Question: I have this algorithm I made for pagination.
The '$array' variable is a result set from the query after the page number and limit has been set. It's a result from a PDO::fetchAll() function.
The '$array["totalCount"]' contains the count of ALL the rows in the table, not only that set but all the rows.
What I want is to limit the number of pages displayed, and make it somehow like google style pagination, I've search a lot of similar questions online, but what makes me struggle is to guess how I can implement it in my algorithm which is much different from others.
Thanks in advance.
'''
public static function renderPaginationBar($obj, $params) {
$array = $obj->getAll($params);
$set = $params["set"];
$perSet = $params["limit"];
$pages = ceil((int)$array["totalCount"] / (int)$perSet);
if($pages > 1 && $set <= $pages) {
$query = preg_replace('/set=\d*/i', '', http_build_query($_GET));
?>
<ul class="pagination">
<?php
if($set > 1) {
?>
<li><a href="?<?php echo $query; ?>&set=1"><<< Inicio</a></li>
<li><a href="?<?php echo $query; ?>&set=<?php echo ((int)$set - 1) ?>"><<</a></li>
<?php
}
for($i = 1; $i <= $pages; $i++) {
$class = $set == $i ? "active" : "";
?>
<li class="<?php echo $class; ?>"><a href="?<?php echo $query; ?>&set=<?php echo $i.""; ?>"><?php echo $i; ?></a></li>
<?php
}
if($set < $pages) {
?>
<li><a href="?<?php echo $query; ?>&set=<?php echo ((int)$set + 1); ?>">>></a></li>
<li><a href="?<?php echo $query; ?>&set=<?php echo $pages; ?>">&Uacute;ltimo >>></a></li>
<?php
}
?>
</ul>
<?php
}
unset($array["totalCount"]);
return $array;
}
'''

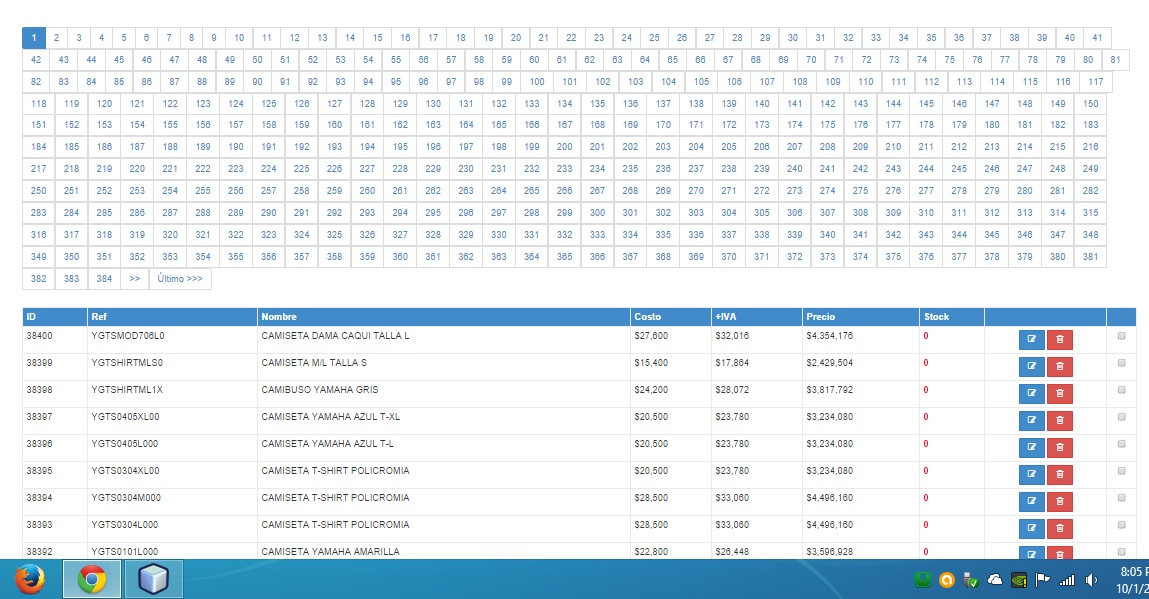
Answer: you can try displaying it as a dropdown between the 'next' and 'prev' button if you want.. it would be easier to display all the page numbers..
or you can first get the value of current page, add 5 and store it as '$add' and minus 5 and store it as '$minus' then insert this in the page buttons:
'''
<input type="submit" value="<?php echo $page_num;?>" <?php if($pagenum > $add || $pagenum < $minus){ echo "style='display:none'";?>>
'''
it will hide the buttons that are more than 5 and less than 5 the current page
replace yor 'for' with this:
'''
$get_add = $params["set"] + 5;
$get_minus = $params["set"] - 5;
for($i = 1; $i <= $pages; $i++) {
$class = $set == $i ? "active" : "";
?>
<li class="<?php echo $class; ?>" <?php if($i > $get_add || $i < $get_minus){ echo "style='display:none;position:absolute'";?>><a href="?<?php echo $query; ?>&set=<?php echo $i.""; ?>"><?php echo $i; ?></a></li>
<?php
}
'''